Question: I have a 'toolbarbutton' that when clicked, shows a panel. When i right click the panel i'm getting the following:

This is the same context menu that shows when i click on the main toolbar or even the toolbarbuttons.
The xul is:
'''
<toolbarpalette id="BrowserToolbarPalette">
<toolbarbutton id="testToolbarIcon"
image="chrome://myext/content/images/aicon.png"
type="panel"
class="toolbarbutton-1 chromeclass-toolbar-additional">
<panel id="testPanel"
type="arrow"
level="parent">
<vbox id="testbox" align="top" width="200" height="200">
<label value="Test Label" />
<textbox></textbox>
</vbox>
</panel>
</toolbarbutton>
</toolbarpalette>
'''
Any idea on how to stop this behavior from passing to the panel?
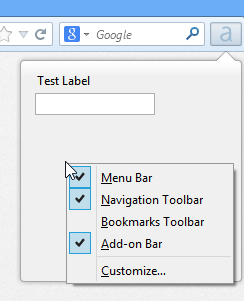
Answer: Adding an 'click' event listener to the panel and <URL> should do the trick, if memory served right.
Another way is simply not to use a 'type="panel"' button, put the panel somewhere else (a popupset) and open the panel from js using '.openPopup()'. To get the button state right, you need to do a 'button.open = true' when the popup is shown, and revert that once it is hidden again (at least that is what the download-indicator button does).